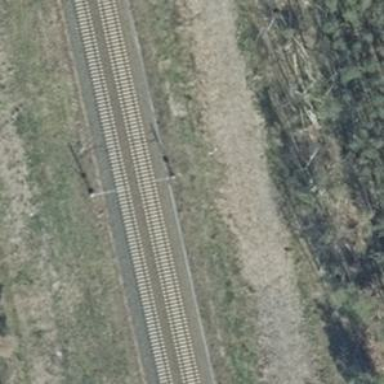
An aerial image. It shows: Milestone along the railway track with catenary mast.